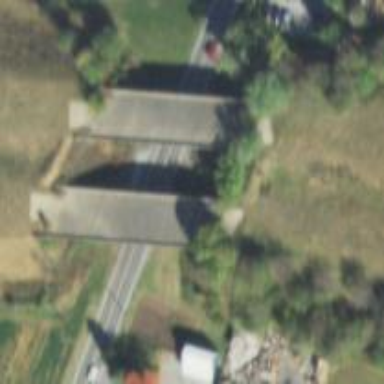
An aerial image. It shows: Service road that crosses over bridge.